Question: >
<URL>
Is it possible to use 3 different background images in a div?
Imagine a div where the far left is one image (that does not repeat), the middle is another image that repeats horizontally, and the far right is yet another image that does not repeat.
(In much the same way as the header/content/footer model works vertically.)
If it's not possible please show me alternative ways - every way I have tried thus far has failed.

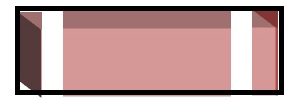
Answer: You could actually do this without adding too much extra markup (if any) using the <URL>. This technique is compatible in all browsers.
HTML:
'''
<div class="outer">
<div class="inner">
...
</div>
</div>
'''
CSS:
'''
.outer { /* Apply "left door" styles here */ }
.inner { /* Apply "right door" styles here */ }
'''
Let me know if you have any questions/problems with this.